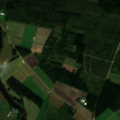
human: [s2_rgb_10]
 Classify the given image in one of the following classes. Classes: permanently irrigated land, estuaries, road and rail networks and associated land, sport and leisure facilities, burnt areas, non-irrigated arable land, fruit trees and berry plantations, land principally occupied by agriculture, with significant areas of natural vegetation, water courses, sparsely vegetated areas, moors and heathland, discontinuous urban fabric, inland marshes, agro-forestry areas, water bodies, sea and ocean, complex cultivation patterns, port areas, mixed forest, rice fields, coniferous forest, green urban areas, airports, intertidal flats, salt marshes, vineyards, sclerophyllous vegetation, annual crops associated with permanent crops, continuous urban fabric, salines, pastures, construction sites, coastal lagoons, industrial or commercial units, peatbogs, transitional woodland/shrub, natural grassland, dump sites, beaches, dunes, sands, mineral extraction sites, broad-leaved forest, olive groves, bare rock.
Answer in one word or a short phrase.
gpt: non-irrigated arable land, land principally occupied by agriculture, with significant areas of natural vegetation, coniferous forest, mixed forest